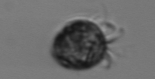
Label: Ciliophora